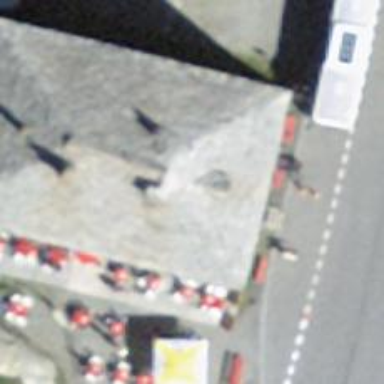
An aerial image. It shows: Restaurant.